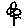
Label: flower